Question: when I click call_btn button, it shows wrong position !
like this picture is my listview :
(The red numbers are wrong)

'''
public class MyAdapter extends CursorAdapter
{
Context b;
LayoutInflater inflater;
@SuppressWarnings("deprecation")
public MyAdapter(Context context, Cursor c) {
super(context, c);
inflater = LayoutInflater.from(context);
b= (Context) context;
}
@Override
public void bindView(View view, Context context, final Cursor cursor) {
// TODO Auto-generated method stub
TextView tv1 = (TextView)view.findViewById(R.id.txt_name);
TextView tv2 = (TextView)view.findViewById(R.id.txt_numer);
tv1.setText(cursor.getString(2));
tv2.setText(cursor.getString(3));
final Button call_btn= (Button)view.findViewById(R.id.call_btn);
call_btn.setOnClickListener(new Button.OnClickListener(){
@Override
public void onClick(View v) {
Toast.makeText(b, cursor.getString(1), Toast.LENGTH_SHORT).show();
}});
}
protected Context getActivity() {
// TODO Auto-generated method stub
return null;
}
@Override
public View newView(Context context, Cursor cursor, ViewGroup parent) {
return inflater.inflate(R.layout.item, parent, false);
}
}
'''
I've seen these quastions before:
<URL>
<URL>
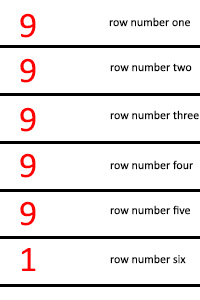
Answer: A 'Cursor' is just a result set from the database with a position pointer into the current row. As you scroll your list and new rows are filled in based on your cursor data, this position pointer is under the covers.
So when 'bindView()' is called for each row in your list, the position is set correctly, which is why your TextViews have the correct text, but when the 'call_btn.onClick()' is called, we don't know what the cursor's current position is, and there is definitely no guarantee that it's pointing to the same position that it was when 'onClickListener' was instantiated when 'bindView()' was called.
The solution is pretty simple. Try replacing your 'bindView()' method with this edited version below, which explicitly saves the position and then uses that to move the cursor to the right row in the 'onClick()' method:
'''
@Override
public void bindView(View view, Context context, final Cursor cursor) {
// TODO Auto-generated method stub
TextView tv1 = (TextView)view.findViewById(R.id.txt_name);
TextView tv2 = (TextView)view.findViewById(R.id.txt_numer);
tv1.setText(cursor.getString(2));
tv2.setText(cursor.getString(3));
final Button call_btn= (Button)view.findViewById(R.id.call_btn);
final int position = cursor.getPosition();
call_btn.setOnClickListener(new Button.OnClickListener(){
@Override
public void onClick(View v) {
cursor.moveToPosition(position);
Toast.makeText(b, cursor.getString(1), Toast.LENGTH_SHORT).show();
}});
}
'''